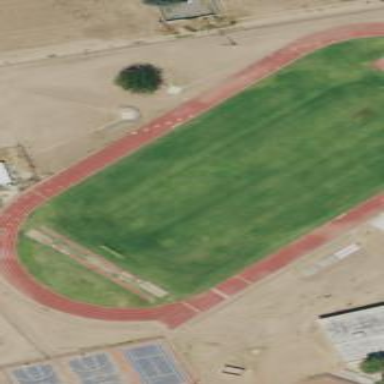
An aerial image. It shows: American football pitch for leisure and sport activities.